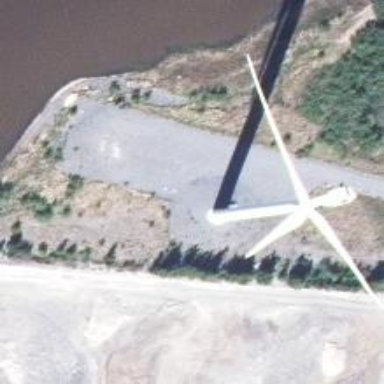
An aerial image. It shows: Wind generator powered by wind. The generator type is horizontal axis and it uses wind turbines.